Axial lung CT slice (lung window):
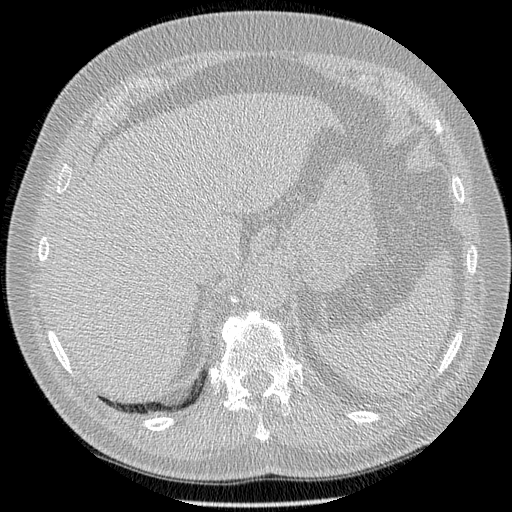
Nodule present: no